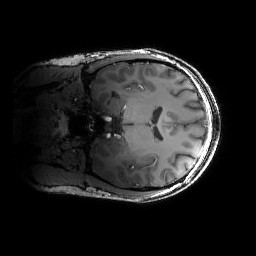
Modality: T1w
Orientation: coronal
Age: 29
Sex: male
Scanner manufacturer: siemens
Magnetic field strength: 6.98 T
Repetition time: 2.37 s
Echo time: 0.00231 s